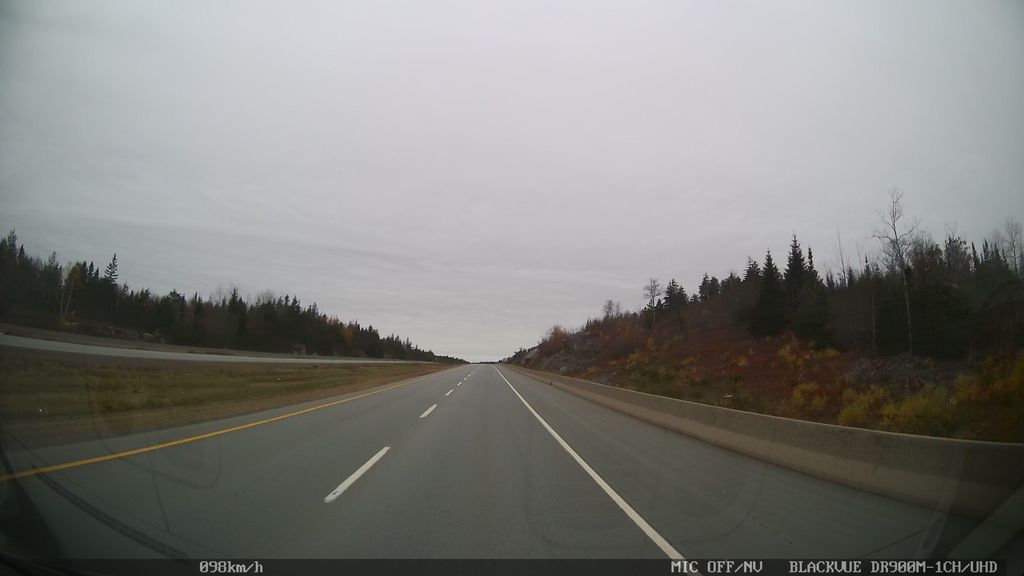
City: halifax